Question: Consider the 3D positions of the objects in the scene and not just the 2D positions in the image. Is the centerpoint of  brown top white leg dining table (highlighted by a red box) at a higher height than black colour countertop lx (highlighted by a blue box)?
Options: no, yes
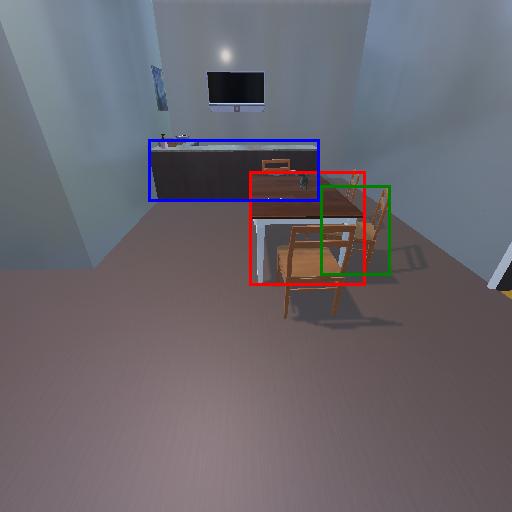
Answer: no